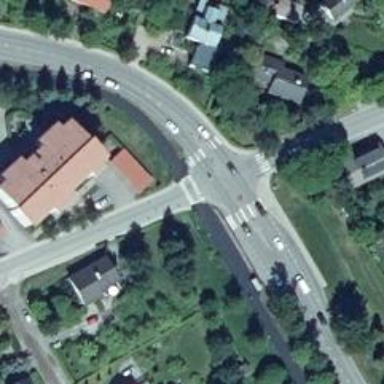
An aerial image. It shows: Marked asphalt cycleway crossing.